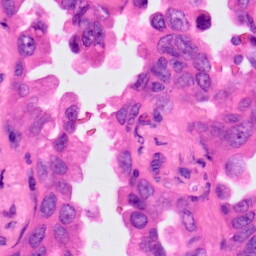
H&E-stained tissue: Lung